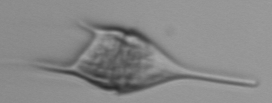
Label: Tripos_lineatus